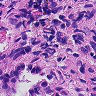
Metastatic tissue present: yes